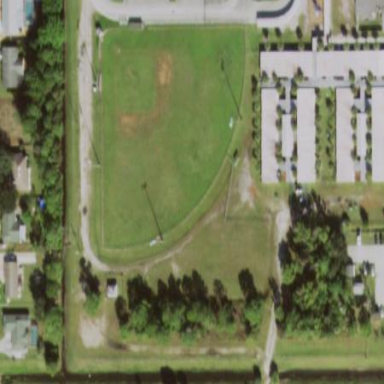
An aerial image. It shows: Baseball pitch for leisure and sports activities.